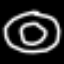
Label: donut